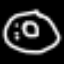
Label: donut